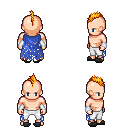
a pixel art fantasy rpg character, male body template, human, light skin, blue tattered cape, white pants, light blonde mohawk hairstyle, white cloth bracers, gray slippers, four views (front, back, left, right), 2x2 character sprite sheet, small pixel art, hard edges, no anti-aliasing